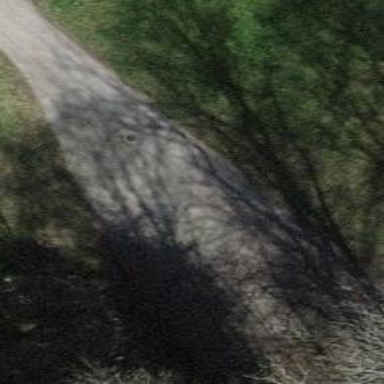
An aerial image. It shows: Gravel track with grade 2 tracktype.